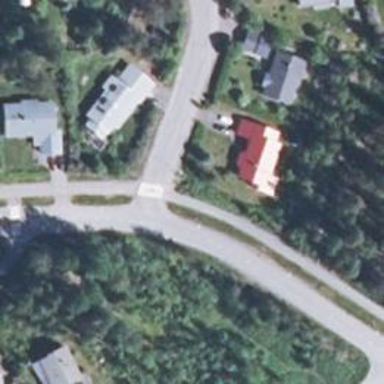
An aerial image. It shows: Uncontrolled and marked road crossing.